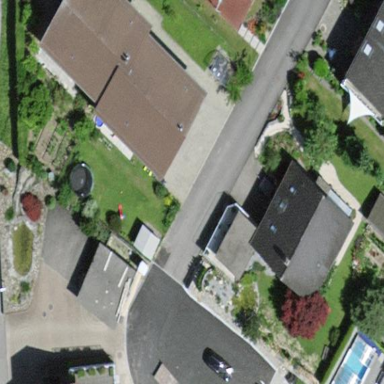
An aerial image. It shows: Simple house.